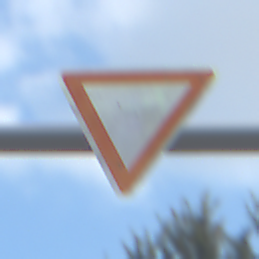
Verkehrszeichen: VorfahrtGewaehren
Umgebung: Outdoor, Suburban
Tageszeit: MorningAfternoon
Wetter: PartlyCloudy
Licht: Natural
Jahreszeit: NotSpecified
Kontrast: HighContrast